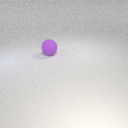
large purple rubber sphere